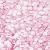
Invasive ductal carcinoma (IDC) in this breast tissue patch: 0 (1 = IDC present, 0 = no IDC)